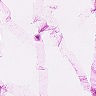
Metastatic tissue present: no